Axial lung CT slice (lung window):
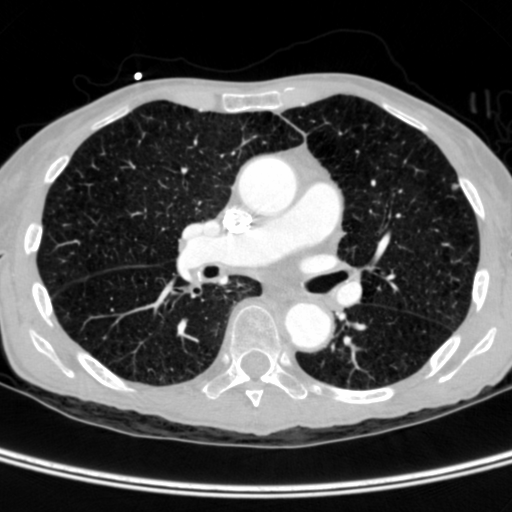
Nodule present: no